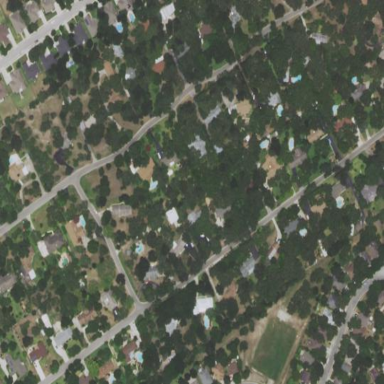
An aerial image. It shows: This residential area consists of single-family homes.